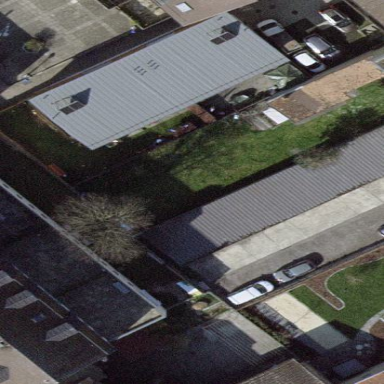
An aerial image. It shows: Group of garages.